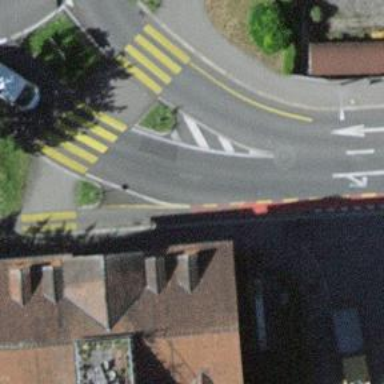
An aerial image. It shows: Secondary road with asphalt surface. There are sidewalks on both sides and cycle lane.